Question: I am using RedLaser and MonoTouch to develop a simple barcode scanning App.
I have used the Sample code provided and I am able to deploy my code to the iphone and it scans Barcodes fine.
However, the camera view is not showing. The Active region is blank. Please see the image below

When I run the sample it works fine. I am guessing it is something to do with wiring the Views and the Controllers
my Code is like this:
'''
public partial class BarcodeScanModalController : CameraOverlayViewController
{
CAShapeLayer Rectanglelayer;
bool IsSilent;
public BarcodeScanModalController (IntPtr handle) : base (handle)
{
}
public BarcodeScanModalController ()
{
}
internal void BeepOrVibrate ()
{
if (!IsSilent)
{
SystemSound.FromFile ("Sounds/beep.wav").PlayAlertSound ();
}
}
void setPortraitLayout ()
{
// Set portrait
ParentPicker.Orientation = UIImageOrientation.Up;
// Set the active scanning region for portrait mode
ParentPicker.ActiveRegion = new RectangleF (0, 100, 320, 250);
// Activate the new settings
ParentPicker.ResumeScanning ();
// Animate the UI changes
CGAffineTransform transform = CGAffineTransform.MakeRotation (0);
//this.View.Transform = transform;
UIView.BeginAnimations ("rotateToPortrait");
//UIView.SetAnimationDelegate = this;
UIView.SetAnimationCurve (UIViewAnimationCurve.Linear);
UIView.SetAnimationDuration (0.5f);
setActiveRegionRect ();
UIView.CommitAnimations (); // Animate!
}
CGPath newPathInRect (RectangleF rect)
{
CGPath path = new CGPath ();
path.AddRect (rect);
return path;
}
void setActiveRegionRect ()
{
Rectanglelayer.Frame = new RectangleF ( ParentPicker.ActiveRegion.X,
ParentPicker.ActiveRegion.Y,
ParentPicker.ActiveRegion.Width,
ParentPicker.ActiveRegion.Height
);
CGPath path = newPathInRect (Rectanglelayer.Bounds);
Rectanglelayer.Path = path;
Rectanglelayer.SetNeedsLayout ();
}
'''
Then I use this OverlayController like this:
'''
public void ScanItemsButtonPressed (object sender, EventArgs e)
{
if (overlayController == null)
{
overlayController = new BarcodeScanModalController { ModalTransitionStyle = UIModalTransitionStyle.FlipHorizontal};
}
if (overlayController.ParentPicker == null)
{
BarcodePickerController picker = new BarcodePickerController ();
picker.Overlay = overlayController;
picker.Delegate = new BarcodePickerDelegate (this);
picker.Orientation = UIImageOrientation.Up;
}
overlayController.ParentPicker.ScanUPCE = true;
overlayController.ParentPicker.ScanEAN8 = true;
overlayController.ParentPicker.ScanEAN13 = true;
// overlayController.ParentPicker.ScanSTICKY = false;
overlayController.ParentPicker.ScanQRCODE = false;
overlayController.ParentPicker.ScanCODE128 = true;
overlayController.ParentPicker.ScanCODE39 = true;
overlayController.ParentPicker.ScanITF = true;
// Data matrix decoding does not work very well so it is disabled for now
overlayController.ParentPicker.ScanDATAMATRIX = false;
// hide the status bar
UIApplication.SharedApplication.StatusBarHidden = true;
overlayController.Done += delegate {
DismissModalViewControllerAnimated (true);
} ;
this.PresentModalViewController (overlayController.ParentPicker, true);
}
'''
I am using MonoTouch 6.0.8, RedLaser 3.4.0, and XCode 4.5.2
Any help would be highly appreciated. Thanks
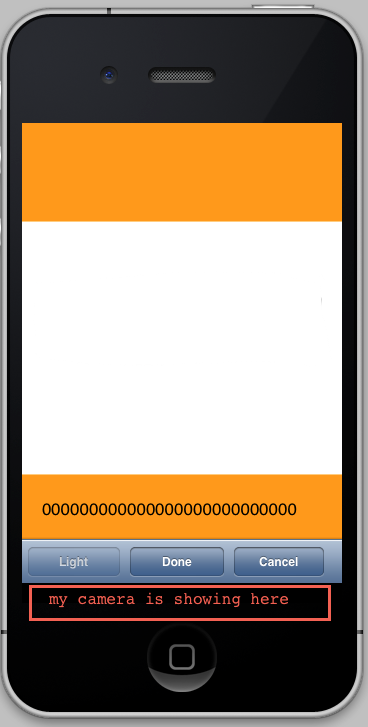
Answer: This appeared to be rather a simple issue.
The background Color and the ActiveRegion FillColor was a Full Color (not transparent), so it comes on top of the Camera View. I was able to resolve the issue by Setting the background of the Scanning View to No Color (Default), and setting the ActiveRegion to something transparent as below.
'''
RectangleLayer.FillColor = UIColor.FromRGBA(1.0f, 0.0f, 0.0f, 0.2f).CGColor;
'''